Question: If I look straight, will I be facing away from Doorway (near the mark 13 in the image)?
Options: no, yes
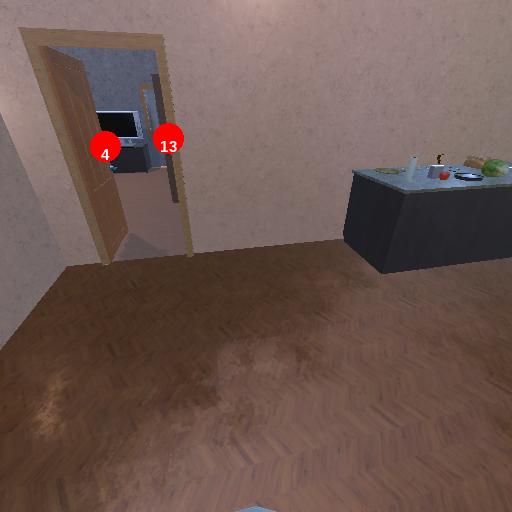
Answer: no